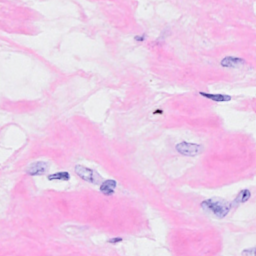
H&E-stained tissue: Breast